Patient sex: M
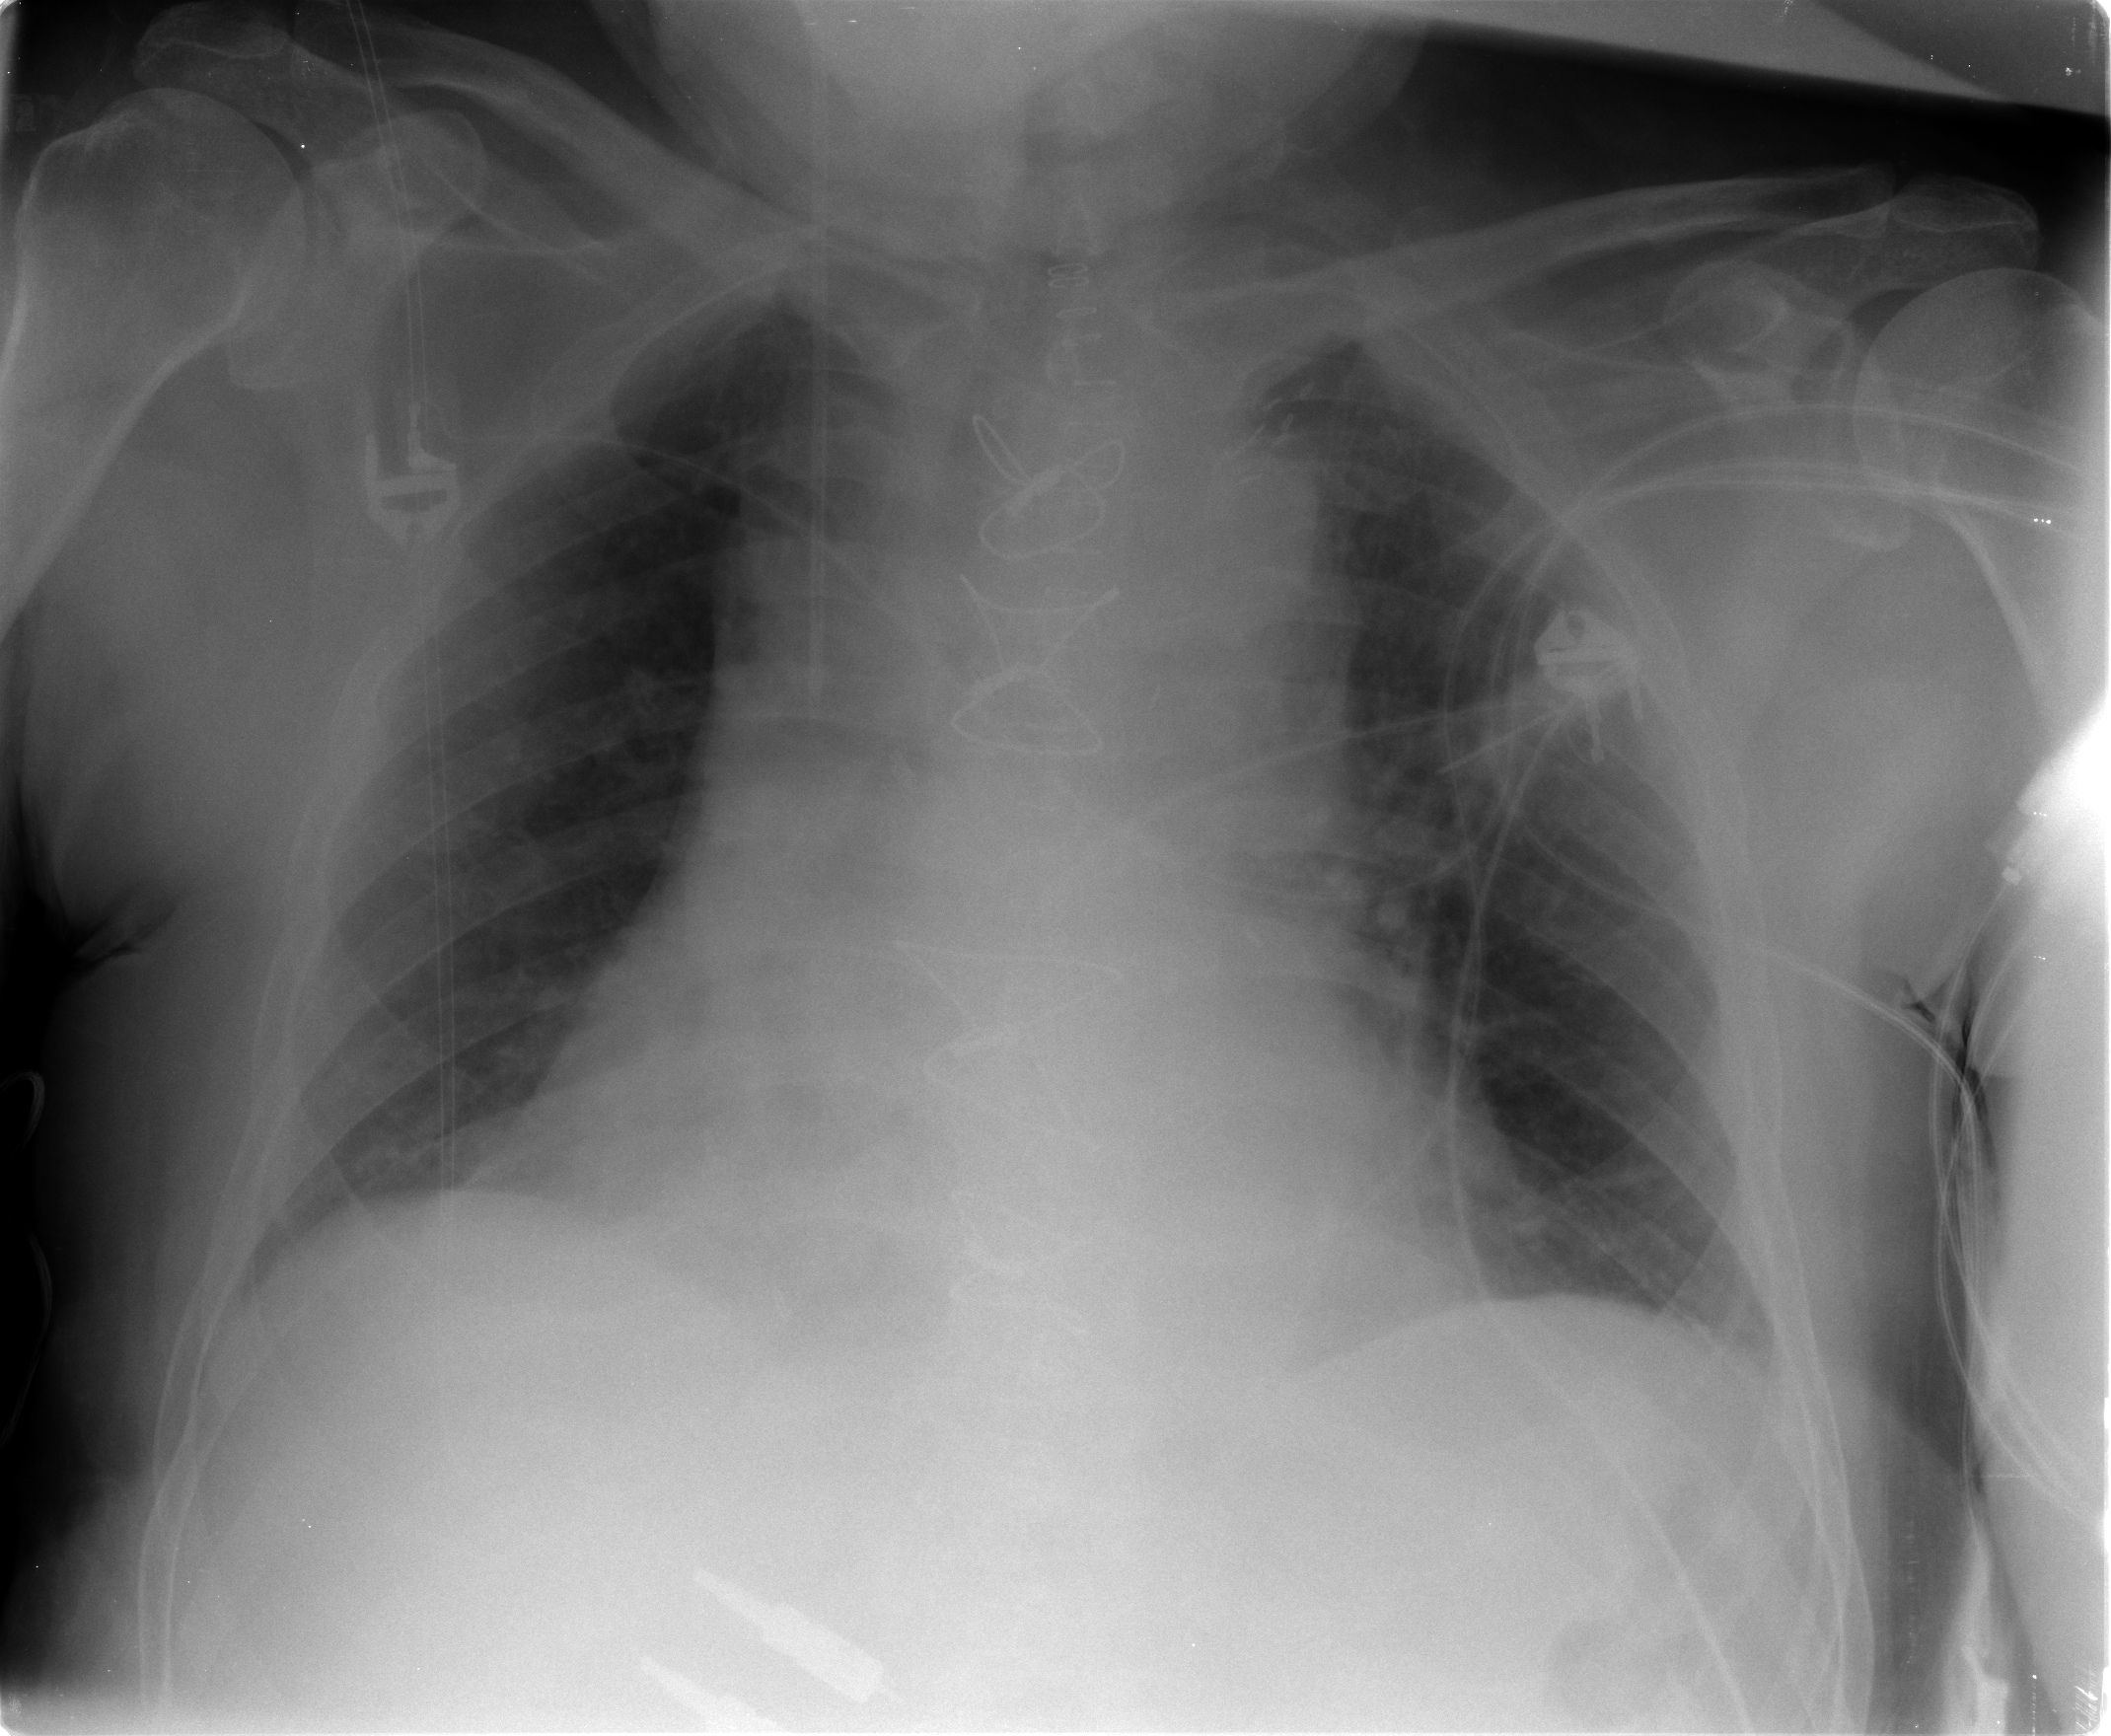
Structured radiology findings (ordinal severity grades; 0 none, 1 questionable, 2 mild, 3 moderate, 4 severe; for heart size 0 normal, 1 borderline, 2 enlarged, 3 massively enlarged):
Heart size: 2
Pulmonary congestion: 2
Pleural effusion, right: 0
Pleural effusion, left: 0
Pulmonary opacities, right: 0
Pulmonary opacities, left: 0
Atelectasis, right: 1
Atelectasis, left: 2